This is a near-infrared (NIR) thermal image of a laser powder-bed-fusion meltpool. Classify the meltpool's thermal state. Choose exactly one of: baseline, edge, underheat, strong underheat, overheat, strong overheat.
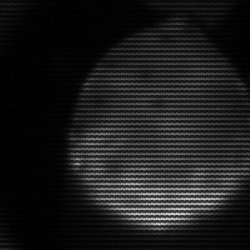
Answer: edge